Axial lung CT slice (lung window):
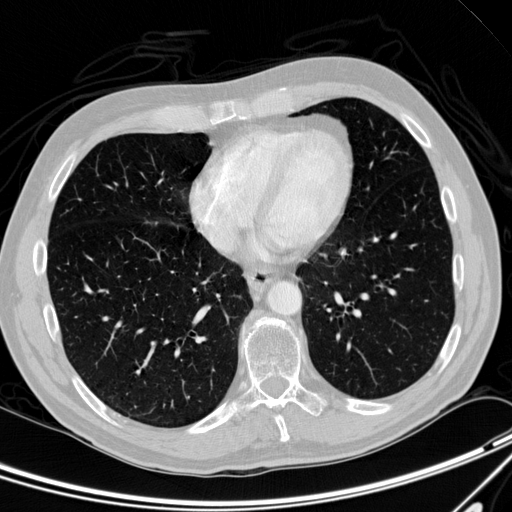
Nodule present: no